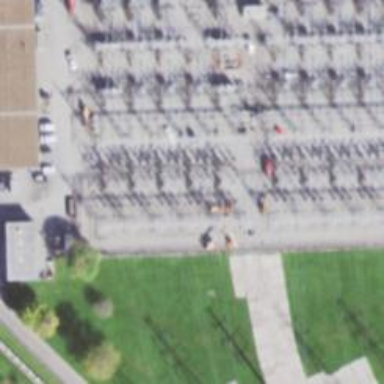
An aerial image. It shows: Switch for power supply.